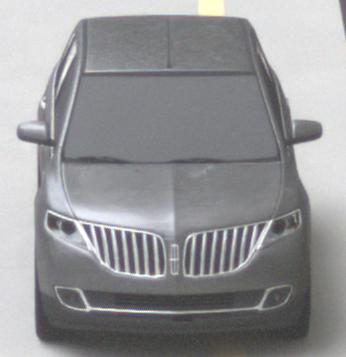
Make: Lincoln
Model: MKX
Detailed model: Gen. 1 CD3
Model produced from: 2010
Model produced until: 2015
Doors: 5
Color: gray
Road condition: dry road
Daytime: morning or afternoon
Contrast: low contrast